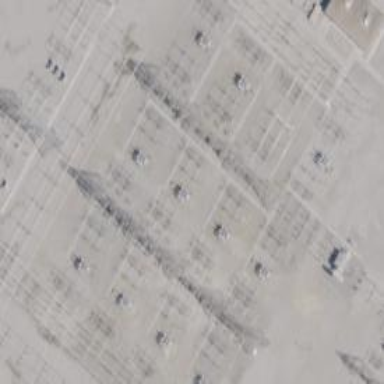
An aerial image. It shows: Switch for power supply.